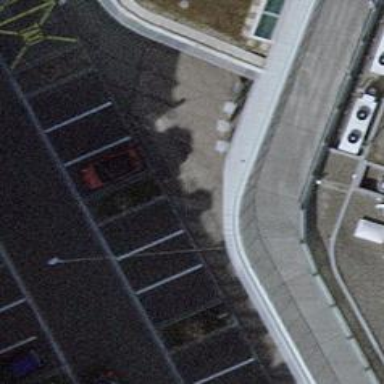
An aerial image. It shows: Parking available on the street side.